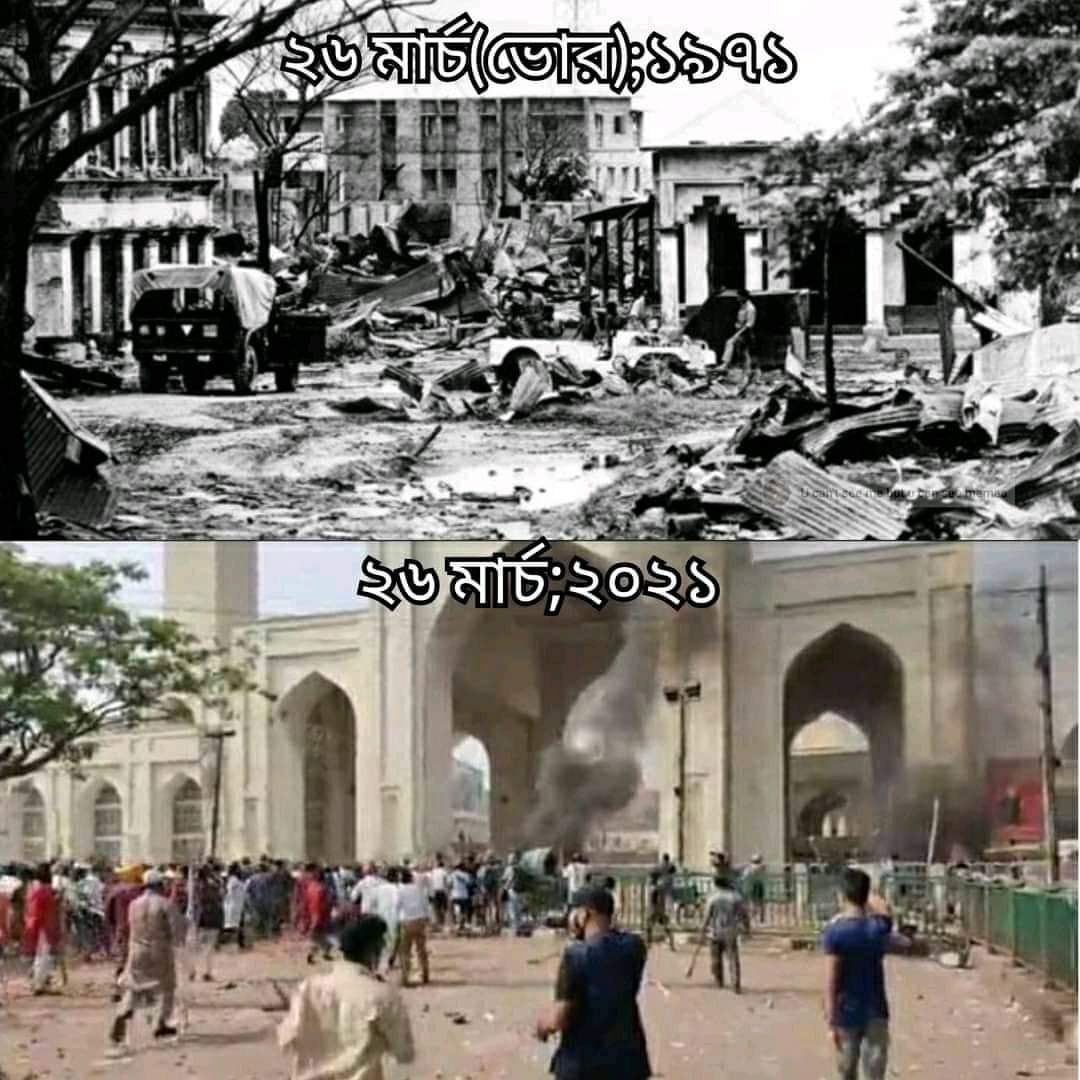
Text: ২৬ মার্চ (ভোর); ১৯৭১ ২৬ মার্চ; ২০২১
Label: Hate
Hate category: Political
Targeted group: Organization